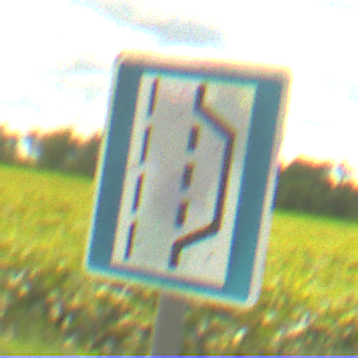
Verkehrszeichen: NothalteUndPannenbucht
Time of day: Midday
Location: Outdoor (RoadRail)
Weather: PartlyCloudy
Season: NotSpecified
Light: Natural